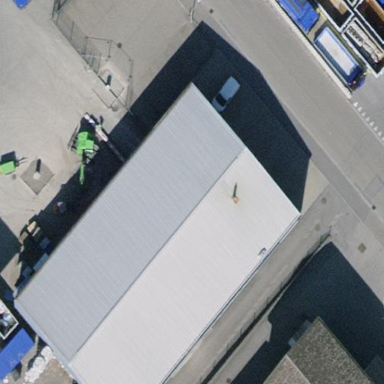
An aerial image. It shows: Industrial building.